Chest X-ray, PA view. Patient: 58 years old, sex F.
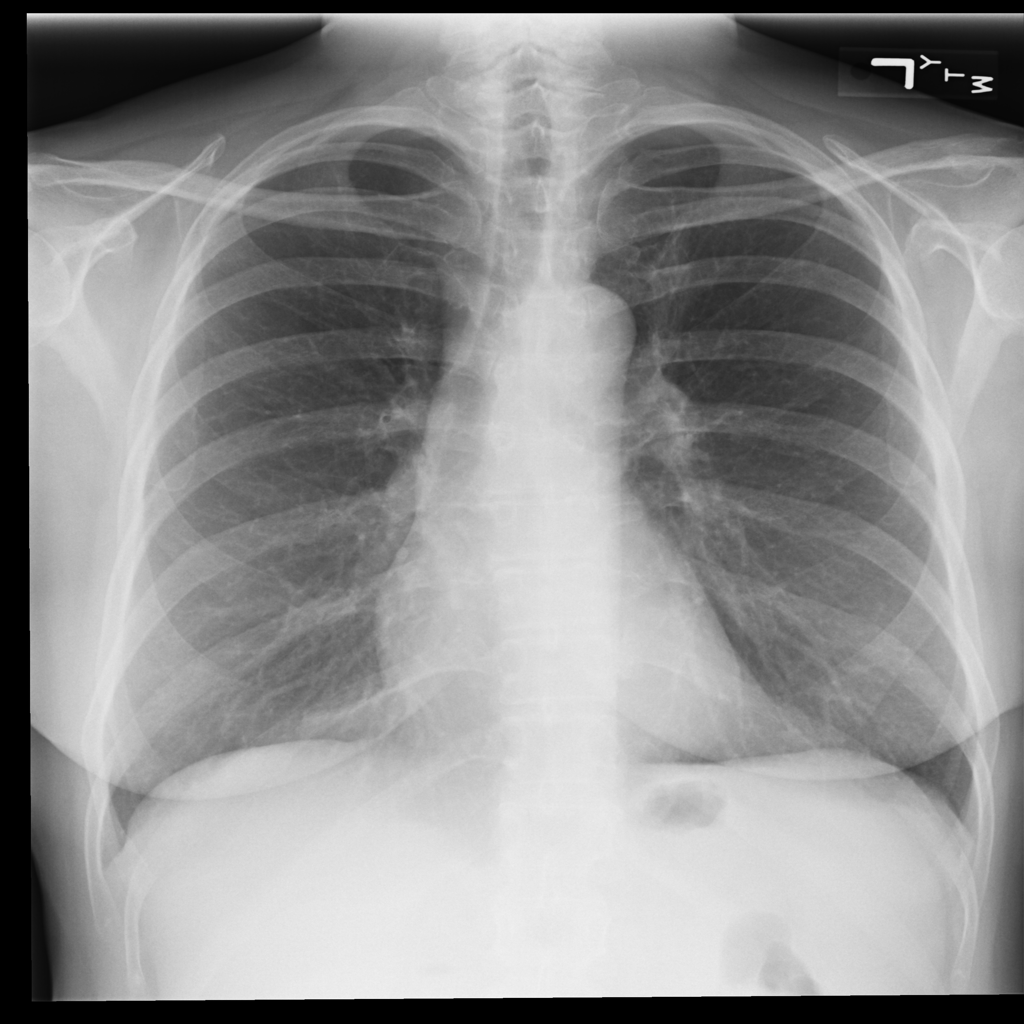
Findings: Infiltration